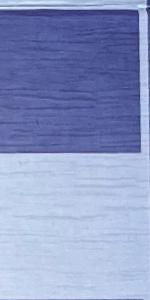
Label: Empty